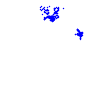
Particle: electron